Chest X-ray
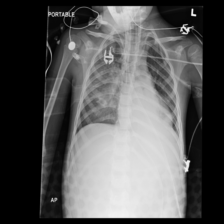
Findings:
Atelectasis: positive
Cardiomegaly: negative
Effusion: negative
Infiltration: positive
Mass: negative
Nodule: negative
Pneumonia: negative
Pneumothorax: negative
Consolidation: positive
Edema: negative
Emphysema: negative
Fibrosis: negative
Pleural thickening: negative
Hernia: negative